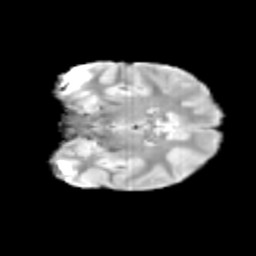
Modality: T2w
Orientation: coronal
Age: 10
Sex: female
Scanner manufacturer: siemens
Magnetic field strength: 3 T
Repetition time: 3.8 s
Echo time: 0.07 s